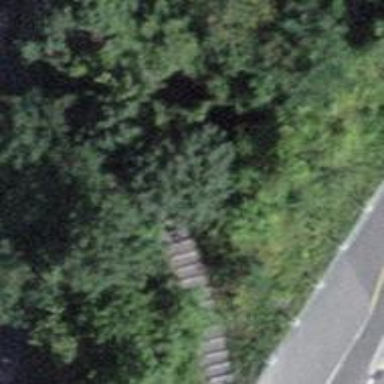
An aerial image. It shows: Set of steps on the road.